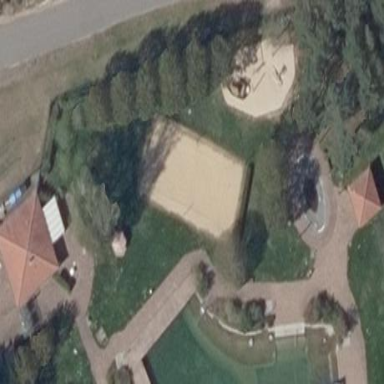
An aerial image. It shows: Beach volleyball pitch for leisure activities.